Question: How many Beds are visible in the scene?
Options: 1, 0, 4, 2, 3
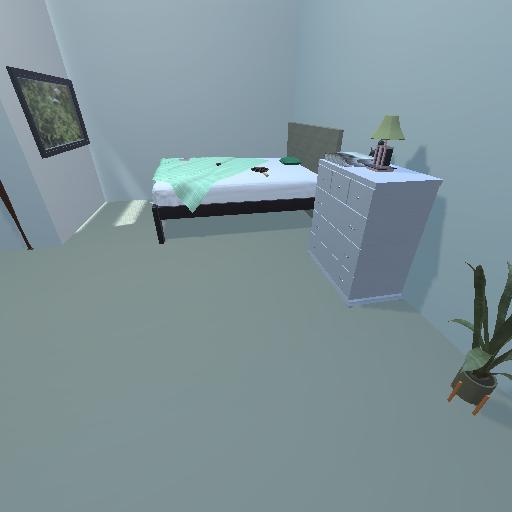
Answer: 1